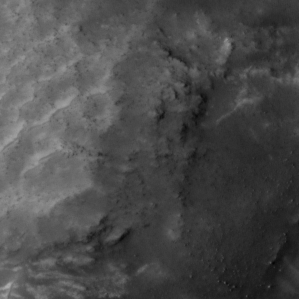
Label: non_frost